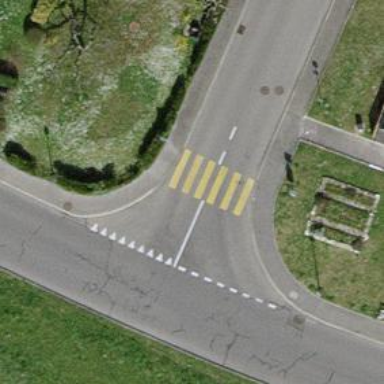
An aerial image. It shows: Kerb barrier.